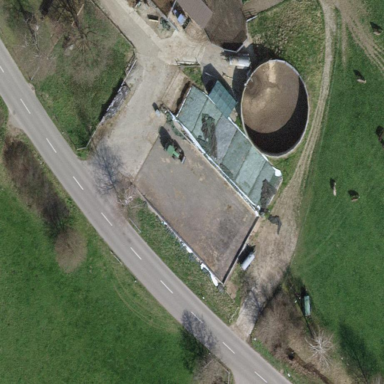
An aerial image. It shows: Bunker silo.